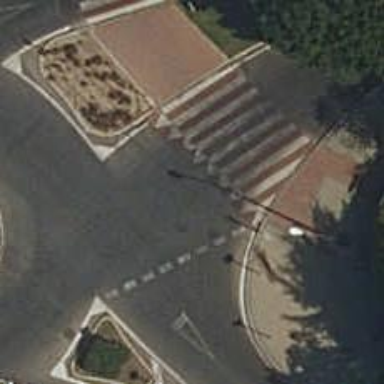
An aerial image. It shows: Residential road with asphalt surface leading to roundabout.